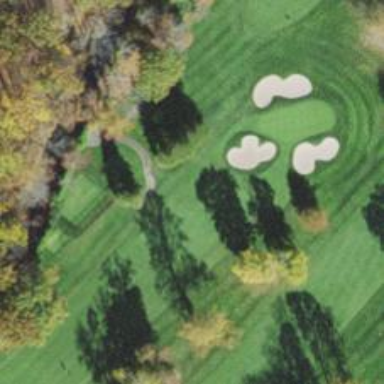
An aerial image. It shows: Path for both road and golf.